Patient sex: M
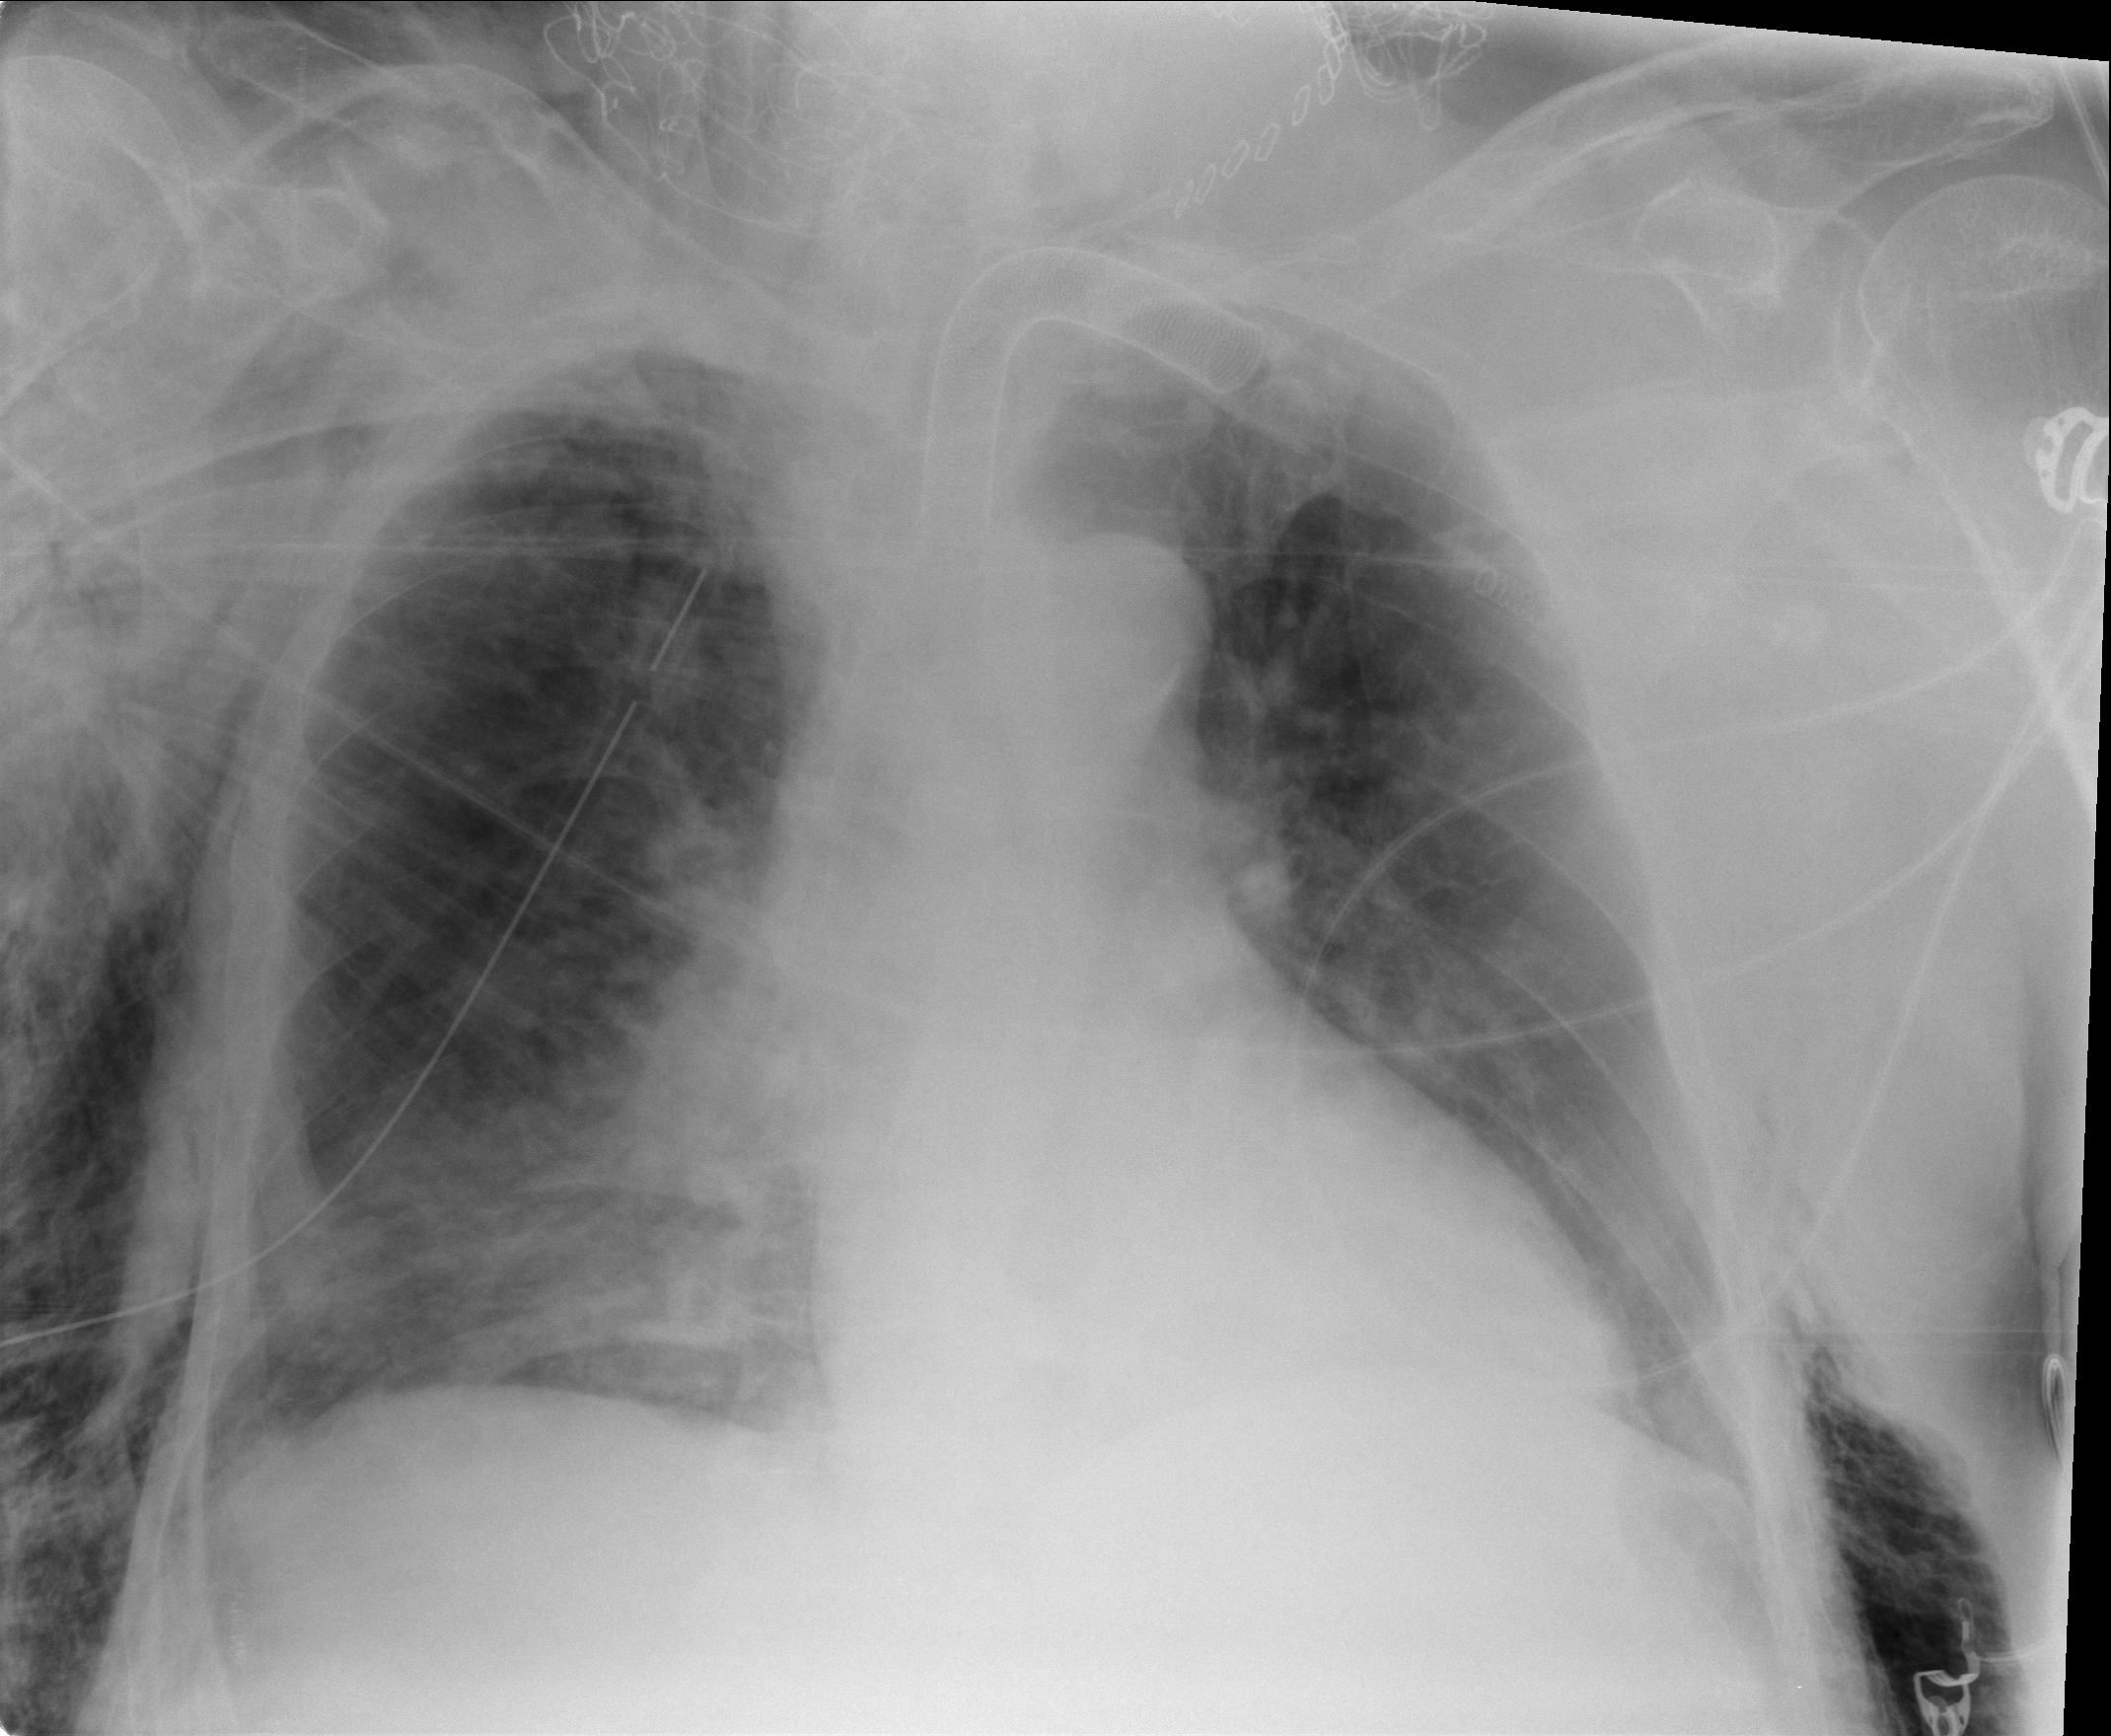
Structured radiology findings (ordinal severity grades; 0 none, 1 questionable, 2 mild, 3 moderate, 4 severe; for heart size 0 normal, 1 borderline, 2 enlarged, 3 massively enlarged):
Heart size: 0
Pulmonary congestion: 0
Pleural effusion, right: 0
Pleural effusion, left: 0
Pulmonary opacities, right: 0
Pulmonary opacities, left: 0
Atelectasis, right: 2
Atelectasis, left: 2